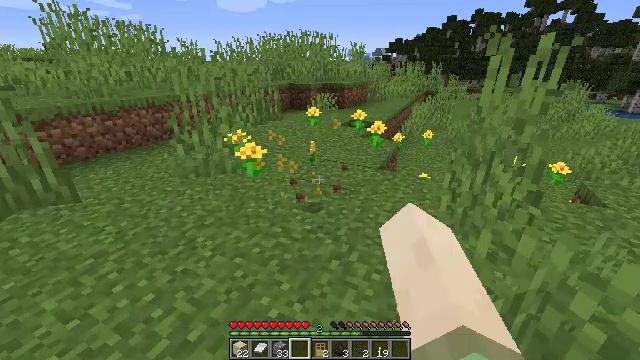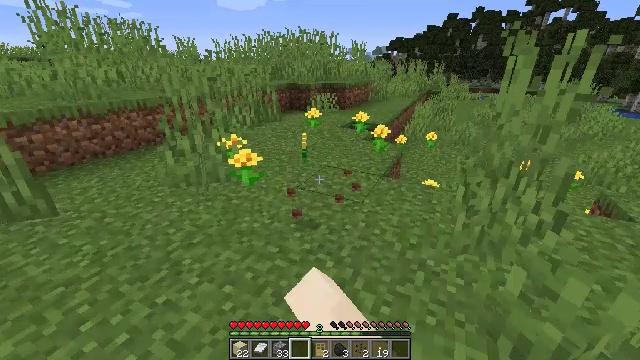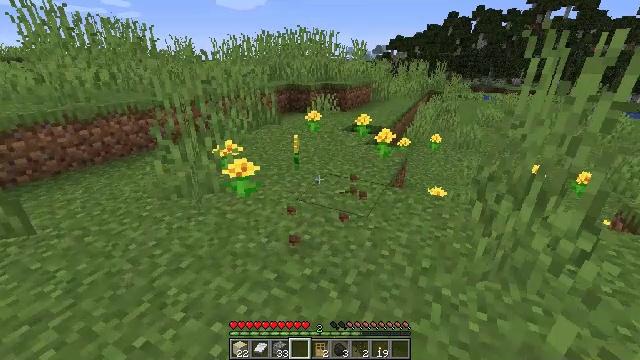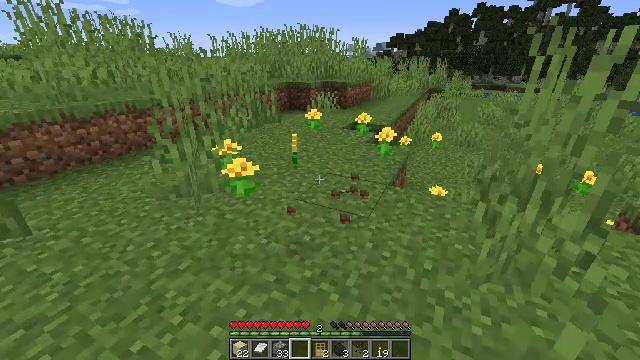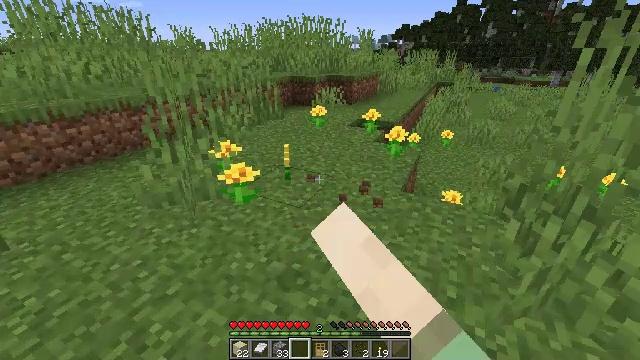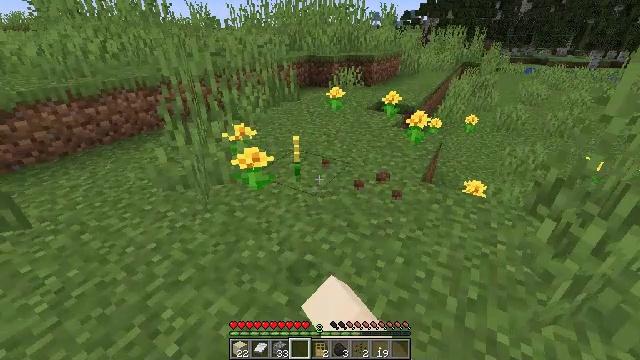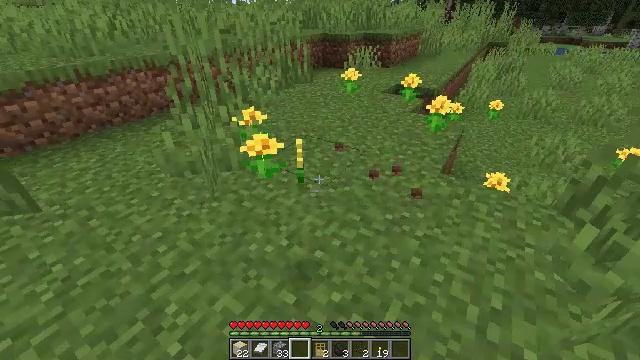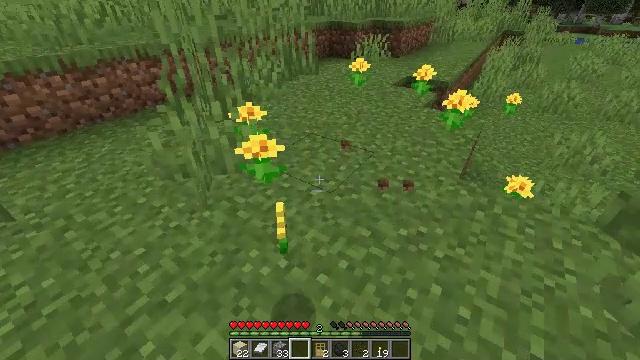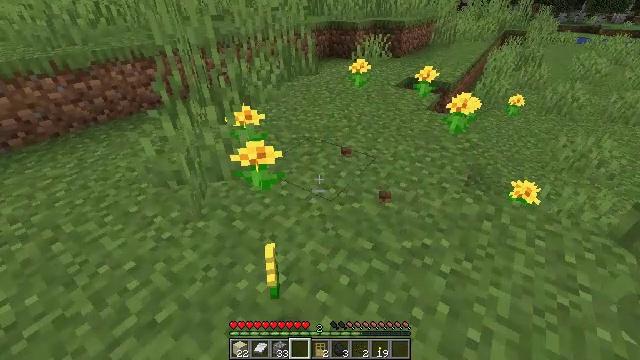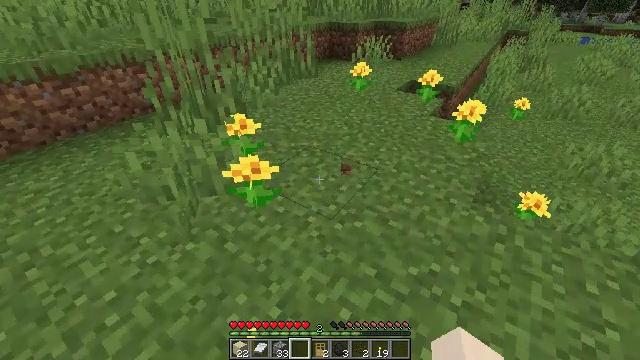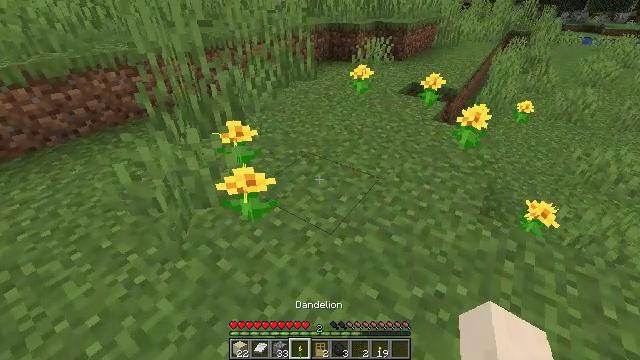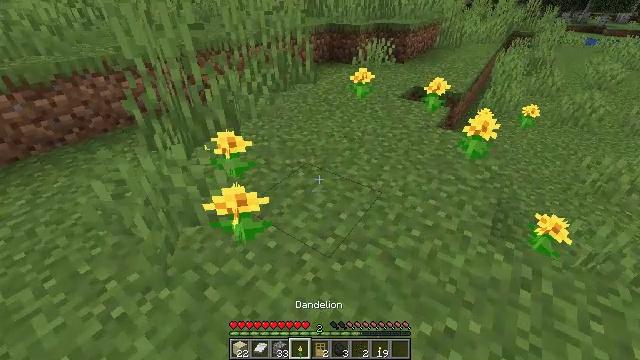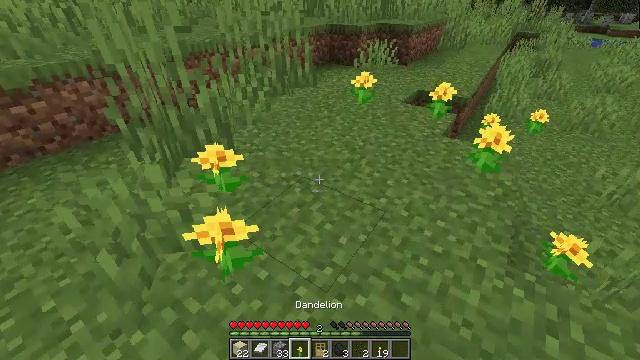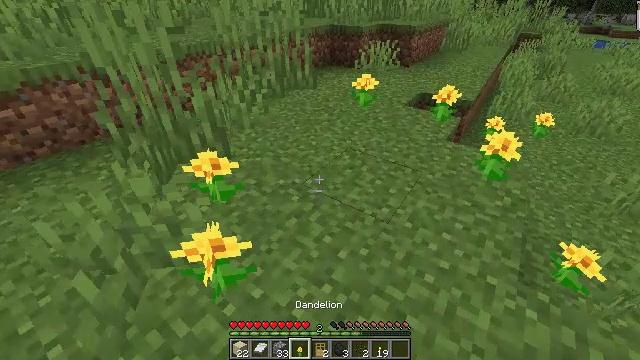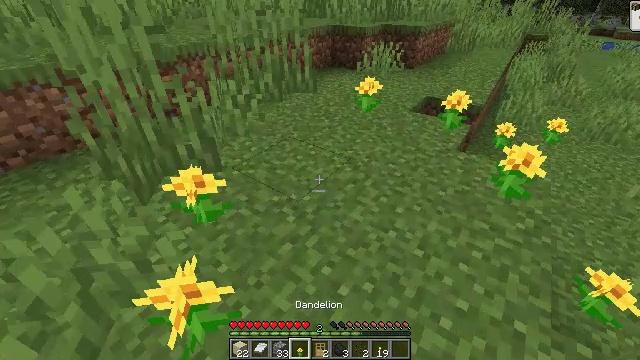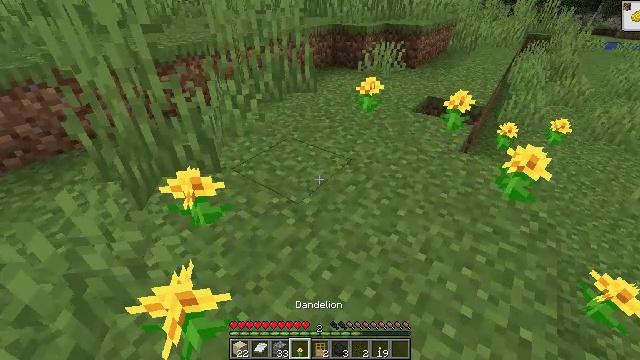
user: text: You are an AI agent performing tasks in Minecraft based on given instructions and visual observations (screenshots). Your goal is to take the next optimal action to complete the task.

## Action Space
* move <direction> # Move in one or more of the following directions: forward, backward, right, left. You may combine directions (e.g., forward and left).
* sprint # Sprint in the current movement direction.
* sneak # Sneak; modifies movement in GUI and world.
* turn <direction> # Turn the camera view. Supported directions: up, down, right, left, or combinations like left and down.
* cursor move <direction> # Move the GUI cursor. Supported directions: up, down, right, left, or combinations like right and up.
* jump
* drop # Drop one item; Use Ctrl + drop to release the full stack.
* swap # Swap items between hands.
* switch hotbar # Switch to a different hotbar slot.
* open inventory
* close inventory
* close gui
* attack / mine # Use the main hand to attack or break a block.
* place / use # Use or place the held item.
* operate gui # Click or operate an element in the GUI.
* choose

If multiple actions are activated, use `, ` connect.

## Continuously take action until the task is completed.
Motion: motion action
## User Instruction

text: Collect a cornflower for blue dye.
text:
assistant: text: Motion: move forward, attack / mine
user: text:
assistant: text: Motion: move forward, attack / mine
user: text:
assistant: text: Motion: move forward, attack / mine
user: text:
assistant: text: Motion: move forward, turn down, attack / mine
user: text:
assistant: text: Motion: move forward, turn left and down
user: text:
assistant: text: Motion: move forward, turn left and down
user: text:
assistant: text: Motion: move forward, turn left and down
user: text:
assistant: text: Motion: move forward
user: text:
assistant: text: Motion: move forward
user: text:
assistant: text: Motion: move forward
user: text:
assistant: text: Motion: move forward
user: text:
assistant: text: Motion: move forward
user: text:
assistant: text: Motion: move forward
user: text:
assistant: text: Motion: move forward
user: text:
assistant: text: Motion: move forward
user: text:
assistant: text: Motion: move forward
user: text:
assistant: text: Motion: move forward
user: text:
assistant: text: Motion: move forward
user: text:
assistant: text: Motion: move forward
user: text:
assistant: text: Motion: move forward
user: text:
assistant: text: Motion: move forward
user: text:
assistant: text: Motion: move forward, turn up
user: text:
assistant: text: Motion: move forward, turn up
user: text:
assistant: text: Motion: move forward, turn up
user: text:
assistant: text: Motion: move forward, turn up
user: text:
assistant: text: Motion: move forward, turn up
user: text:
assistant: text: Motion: move forward, turn up
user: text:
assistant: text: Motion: move forward, turn up
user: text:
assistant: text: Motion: move forward, turn up
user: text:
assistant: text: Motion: move forward, turn up